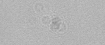
Label: camera_spot